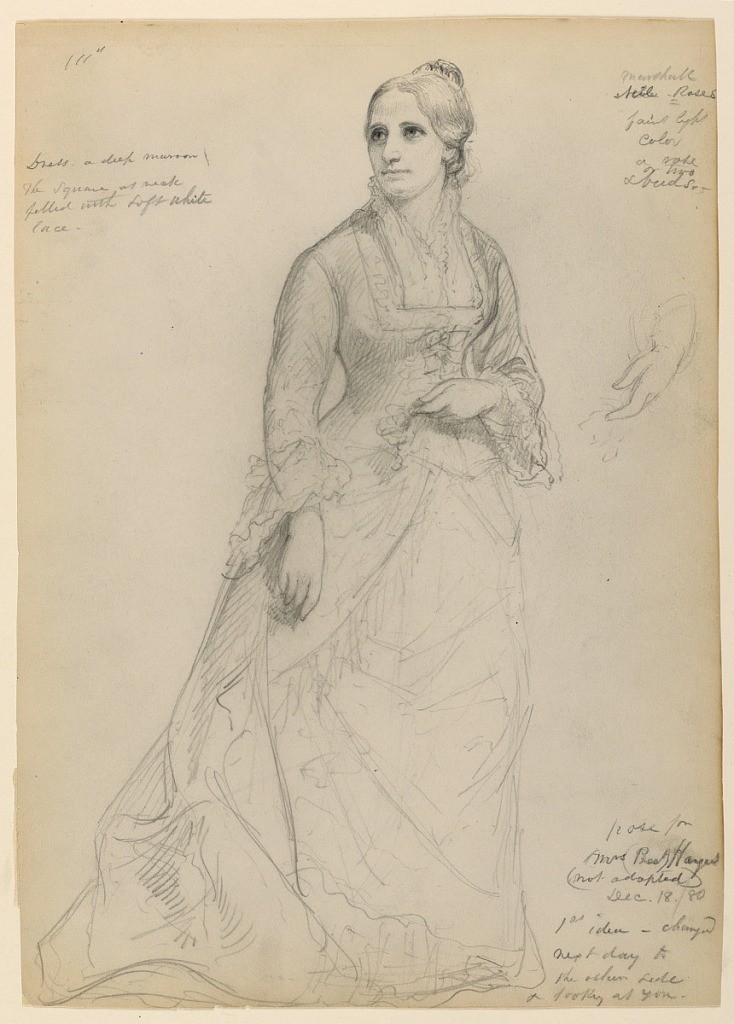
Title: Mrs. Rutherford B. Hayes Standing, with Separate Left Hand Study
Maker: Daniel Huntington, American, 1816–1906
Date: December 18, 1880
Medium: Graphite on off-white wove paper
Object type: Drawing
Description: Standing female figure, turned towards right, gazing upwards towards left. Her left hand sketched in a different pose, at right. Verso: Study for a left hand.